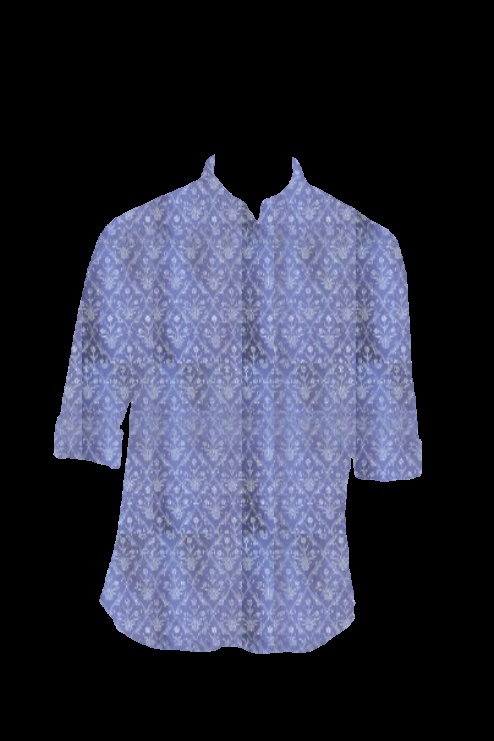
blue paisley button up tee